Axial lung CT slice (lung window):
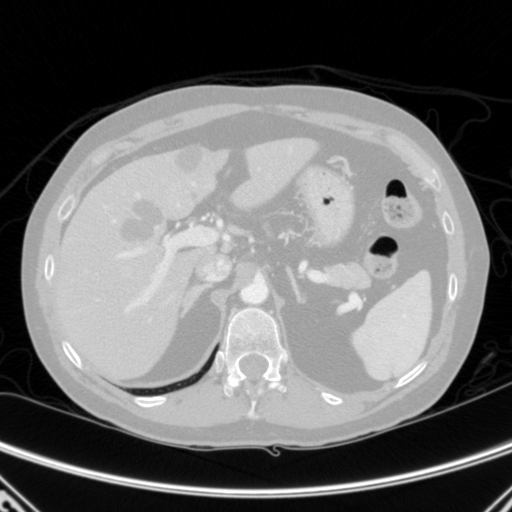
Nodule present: no